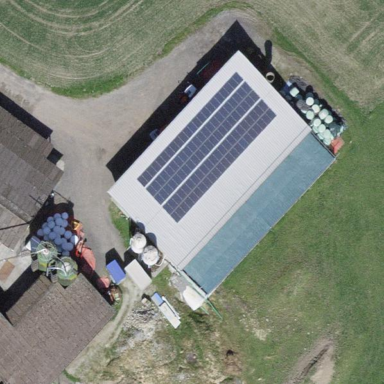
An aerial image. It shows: Solar power generator.